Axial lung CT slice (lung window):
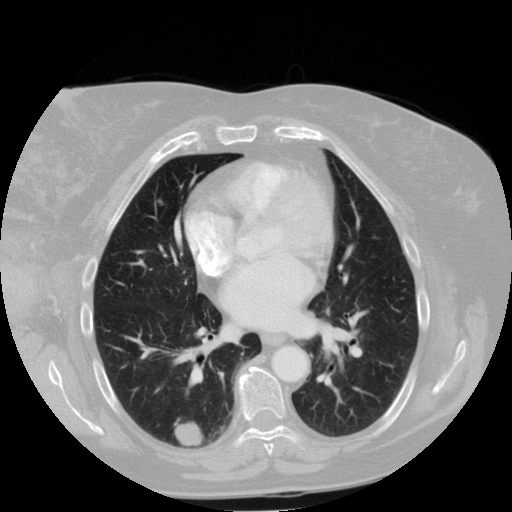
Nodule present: yes
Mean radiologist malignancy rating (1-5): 3.75